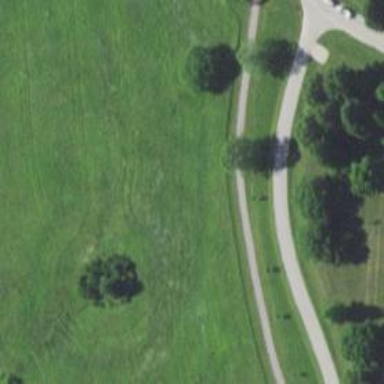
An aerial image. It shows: Cycleway.